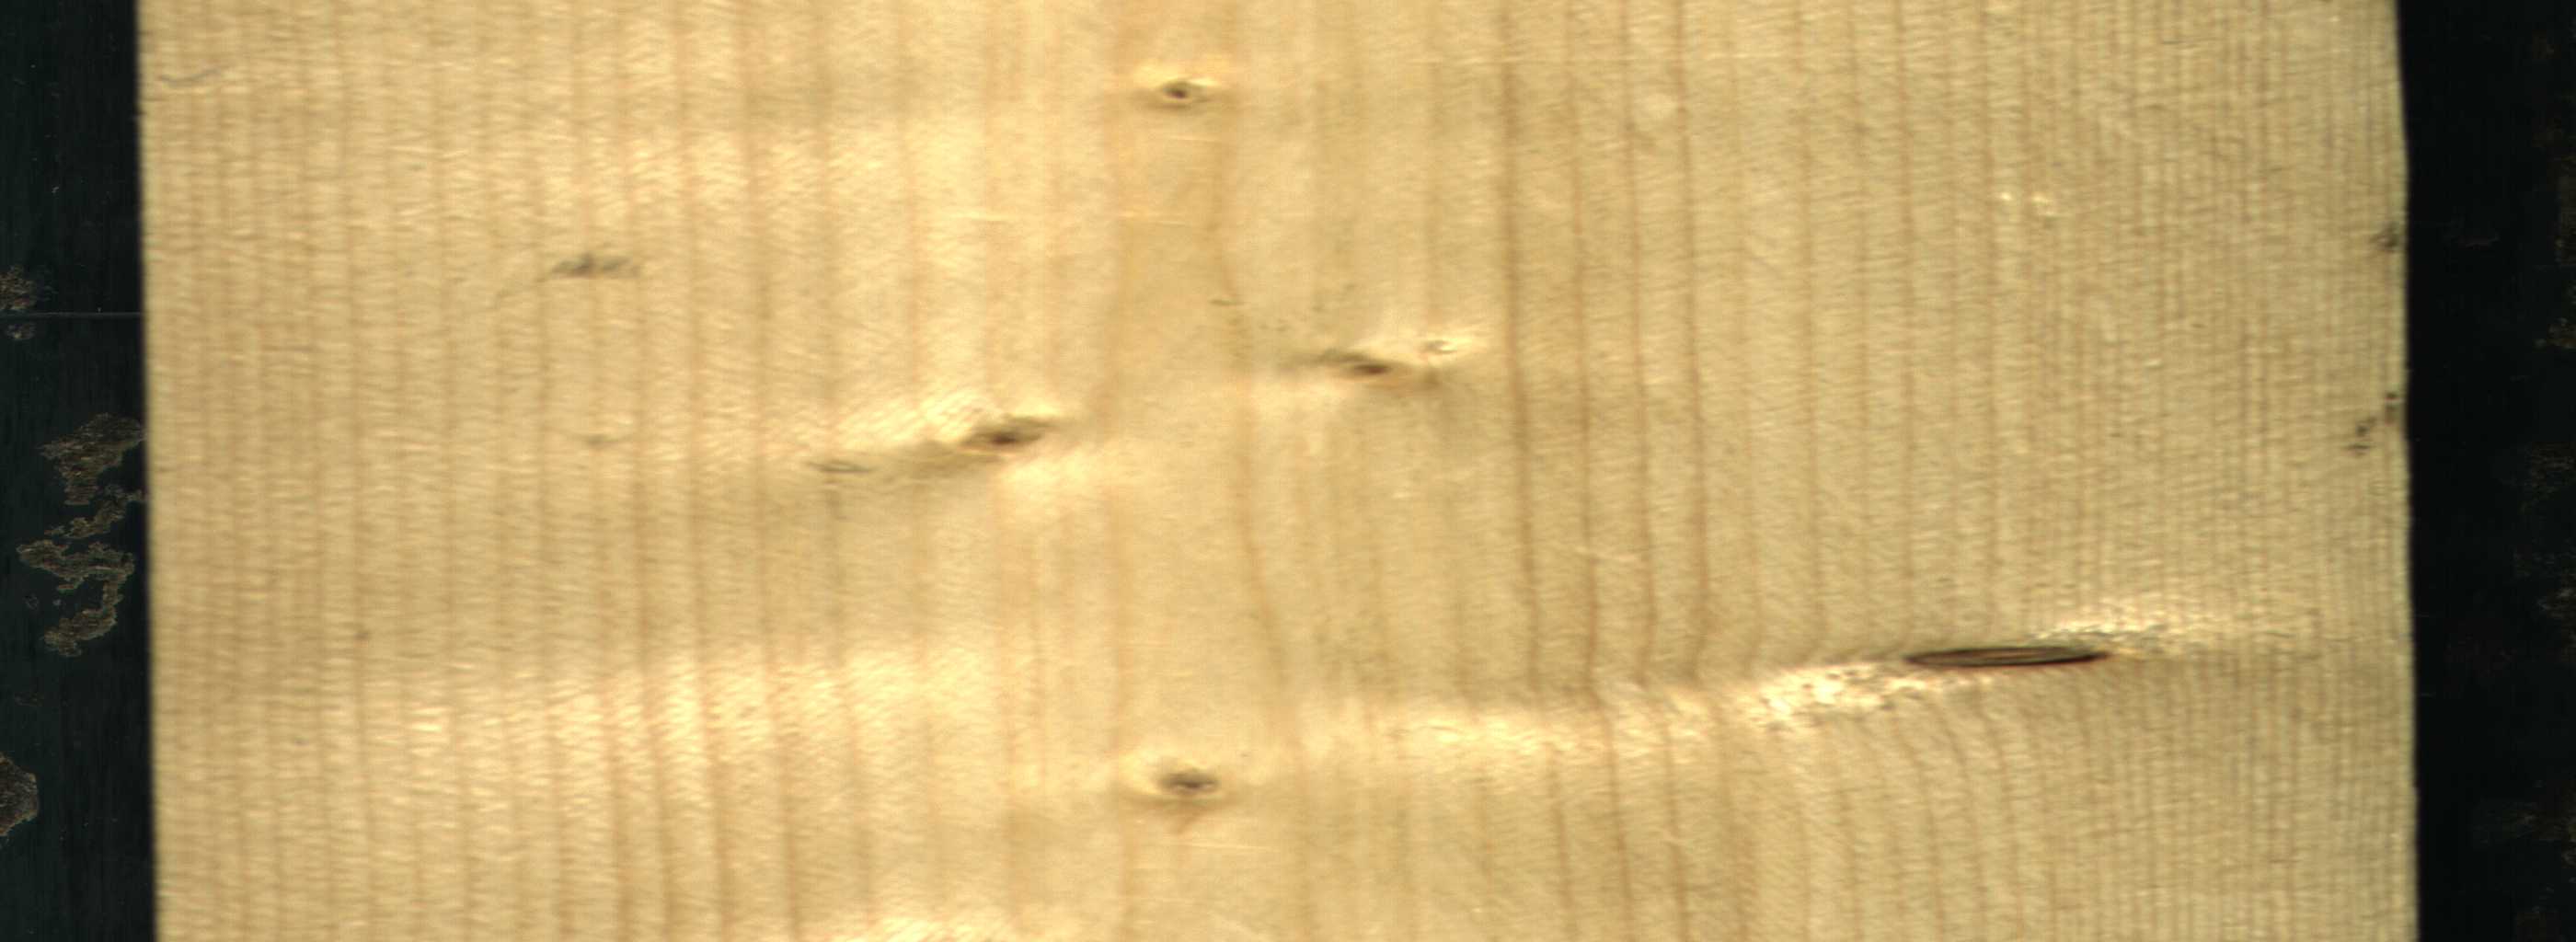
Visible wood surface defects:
Dead_Knot
Live_Knot
Live_Knot
Live_Knot
Live_Knot